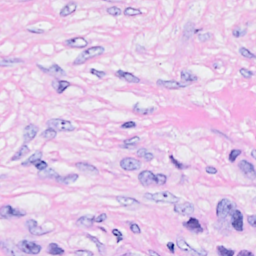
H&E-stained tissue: Breast